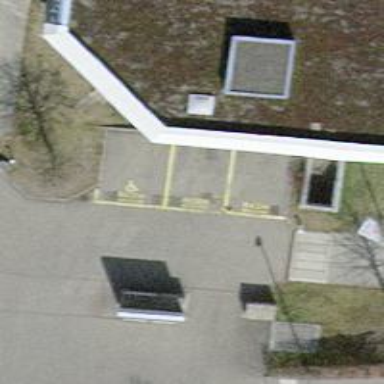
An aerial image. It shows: Designated parking space for disabled individuals.